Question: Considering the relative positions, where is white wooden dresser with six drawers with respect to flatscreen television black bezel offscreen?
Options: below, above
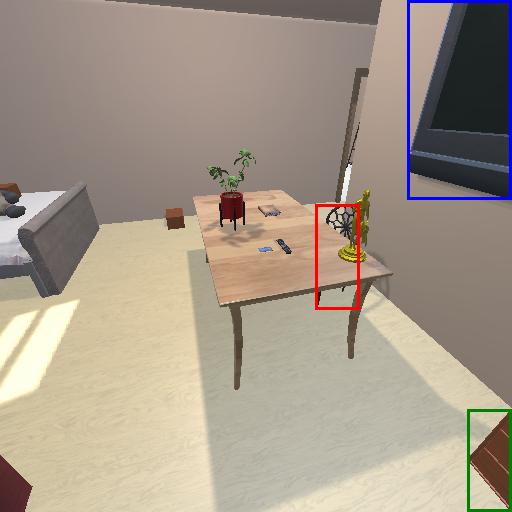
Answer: below